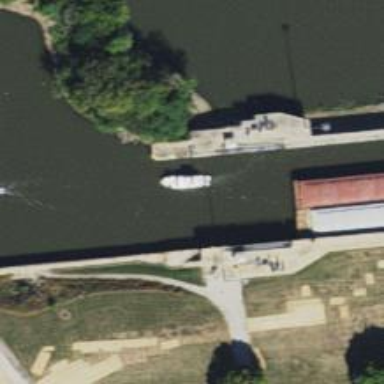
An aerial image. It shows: Lock gate on waterway.